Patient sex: F
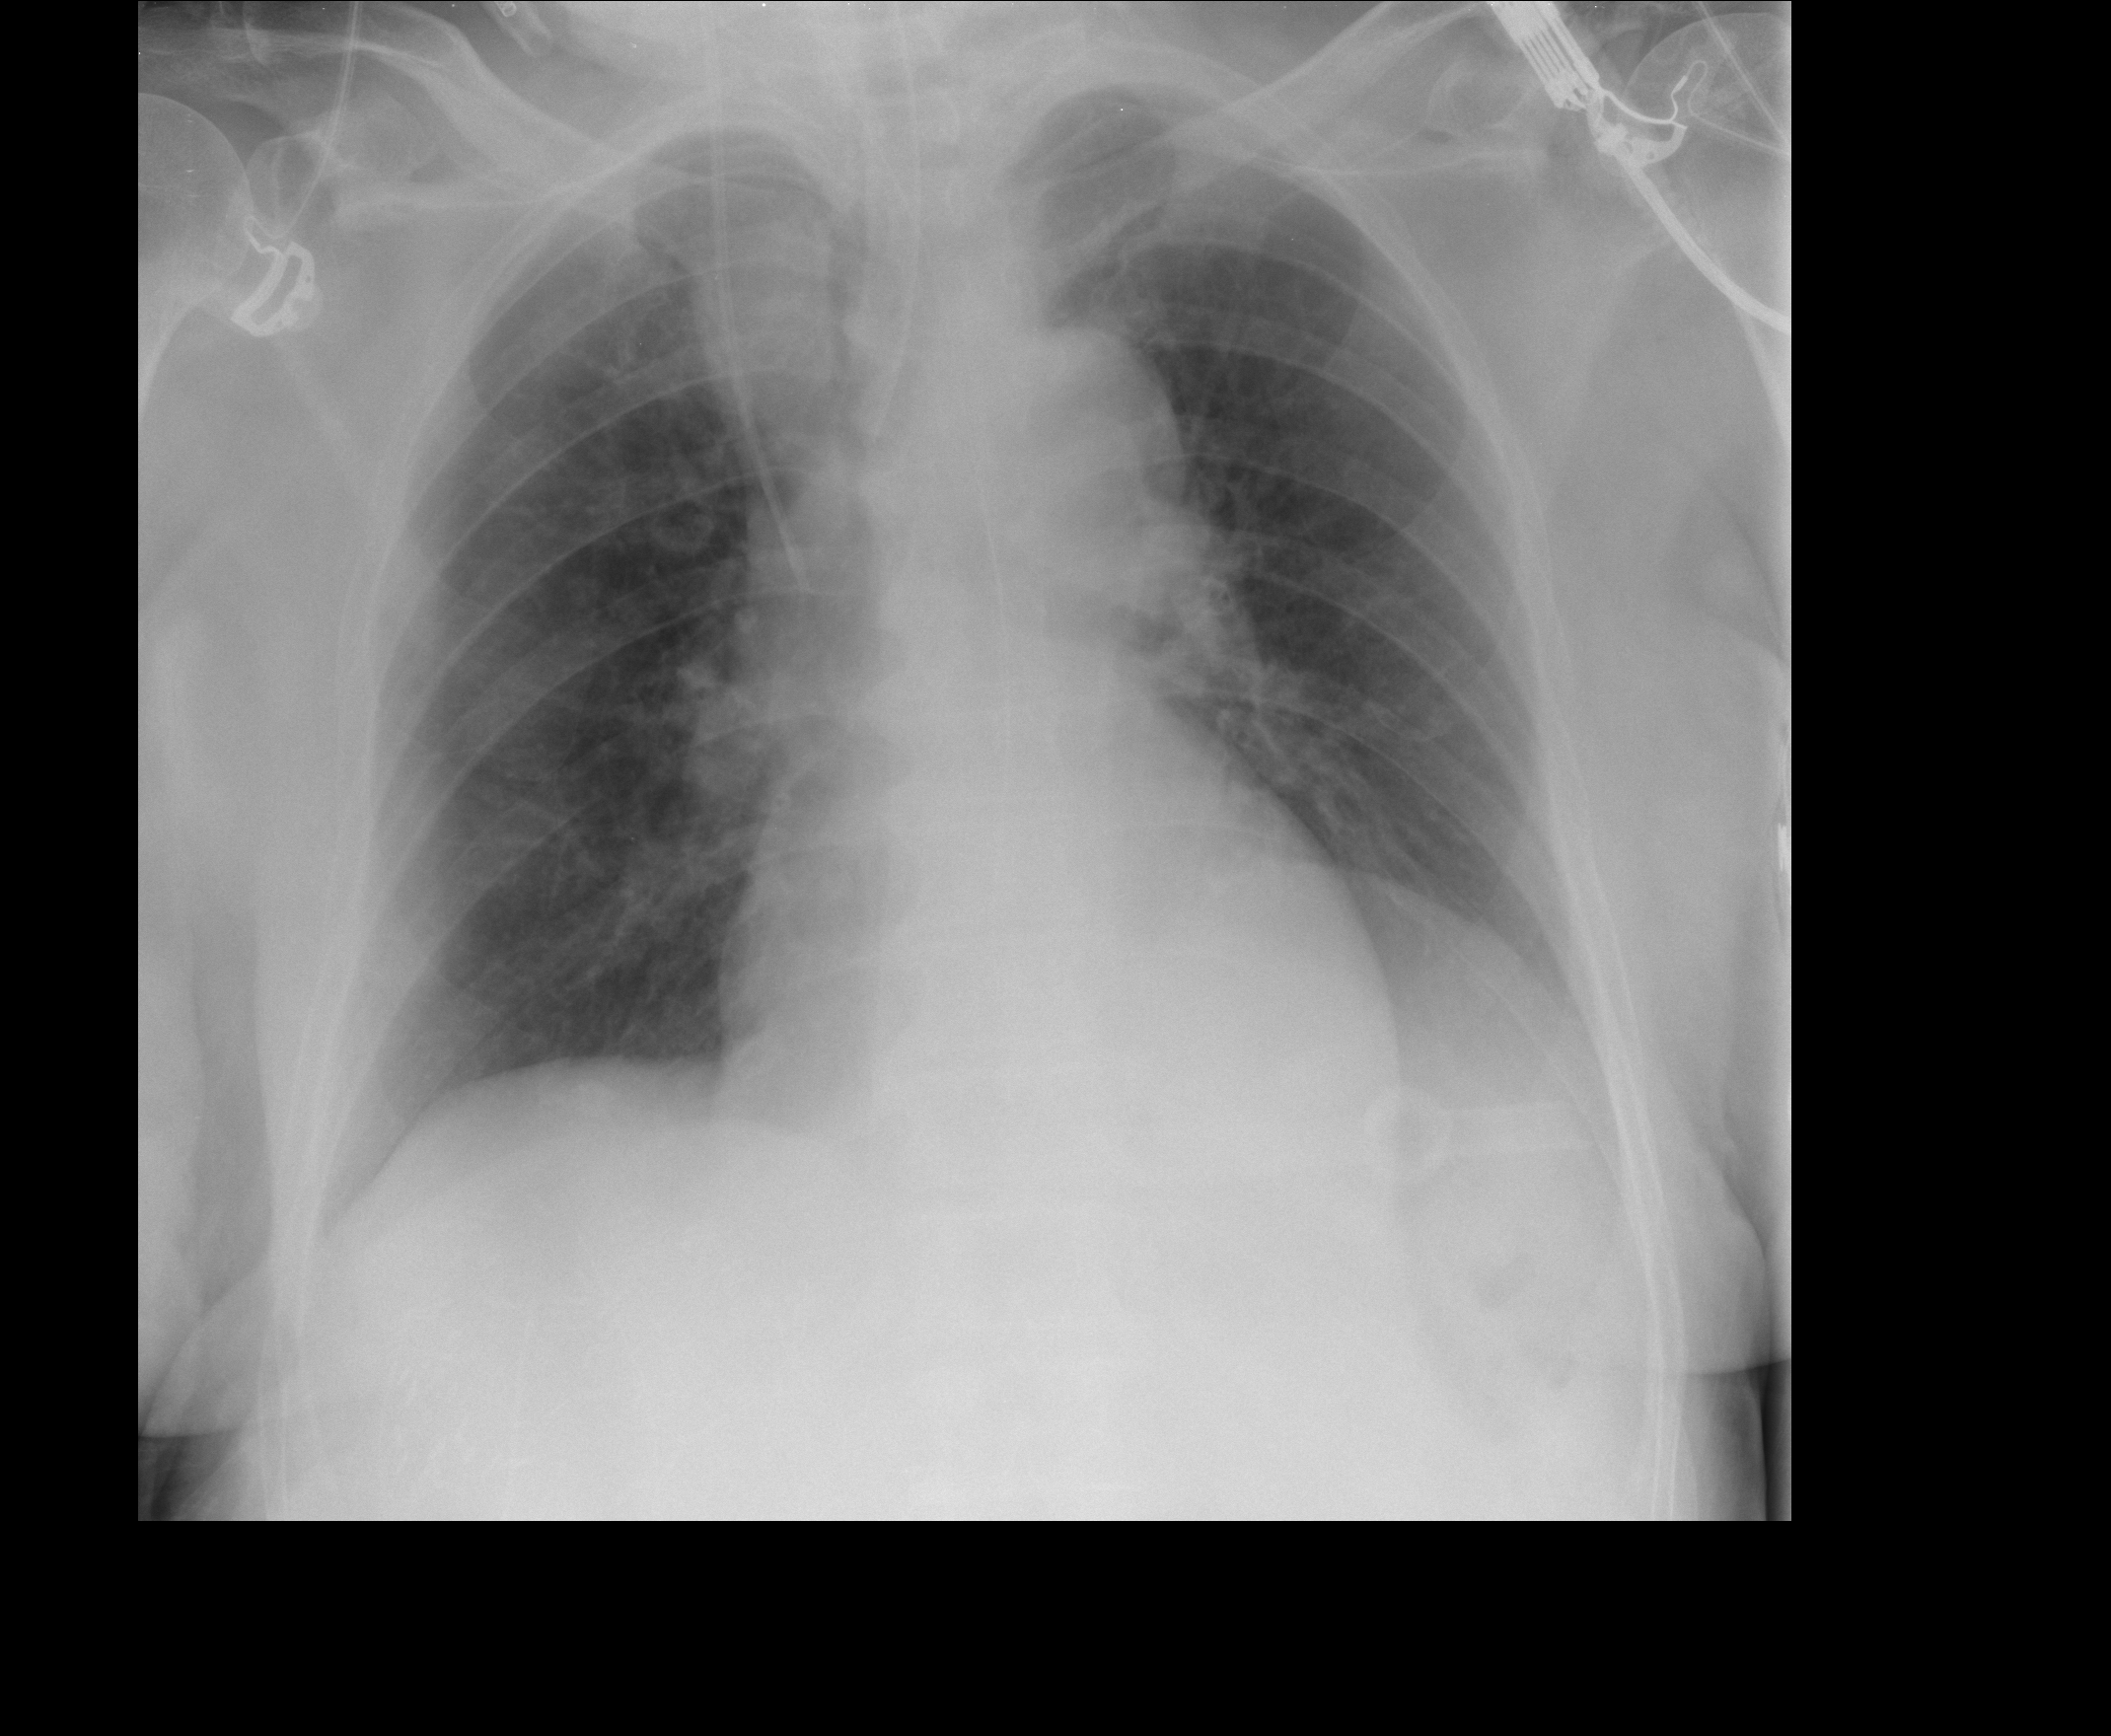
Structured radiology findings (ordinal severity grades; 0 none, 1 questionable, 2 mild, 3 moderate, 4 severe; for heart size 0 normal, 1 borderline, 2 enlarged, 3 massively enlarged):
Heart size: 0
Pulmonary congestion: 0
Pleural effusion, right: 1
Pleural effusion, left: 0
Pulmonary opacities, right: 0
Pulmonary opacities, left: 0
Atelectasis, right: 0
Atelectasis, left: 0